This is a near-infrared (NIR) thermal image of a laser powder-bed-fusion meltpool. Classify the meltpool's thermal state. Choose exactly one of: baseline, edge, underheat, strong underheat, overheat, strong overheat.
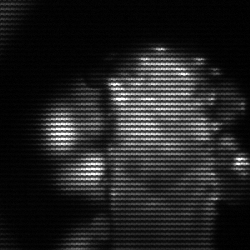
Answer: strong underheat